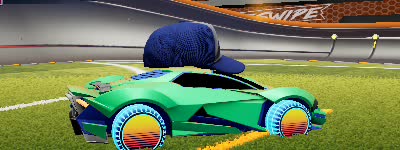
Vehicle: werewolf